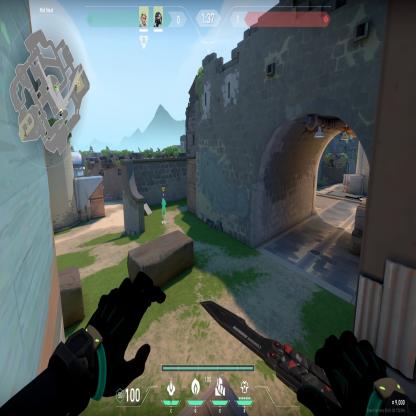
Label: teammate